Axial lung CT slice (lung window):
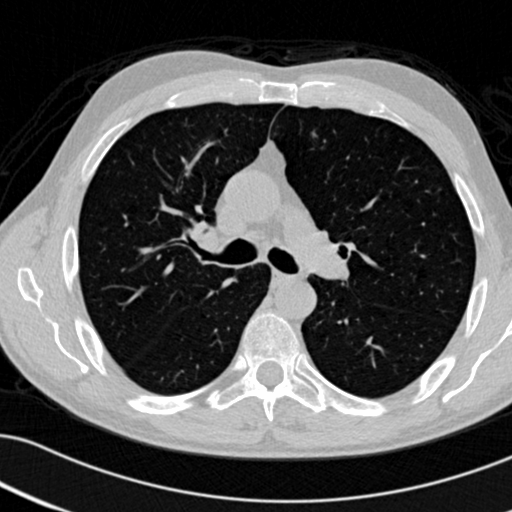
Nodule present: no